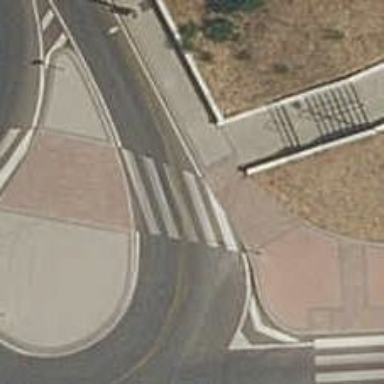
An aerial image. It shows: Uncontrolled zebra crossing with central island.